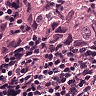
Metastatic tissue present: yes